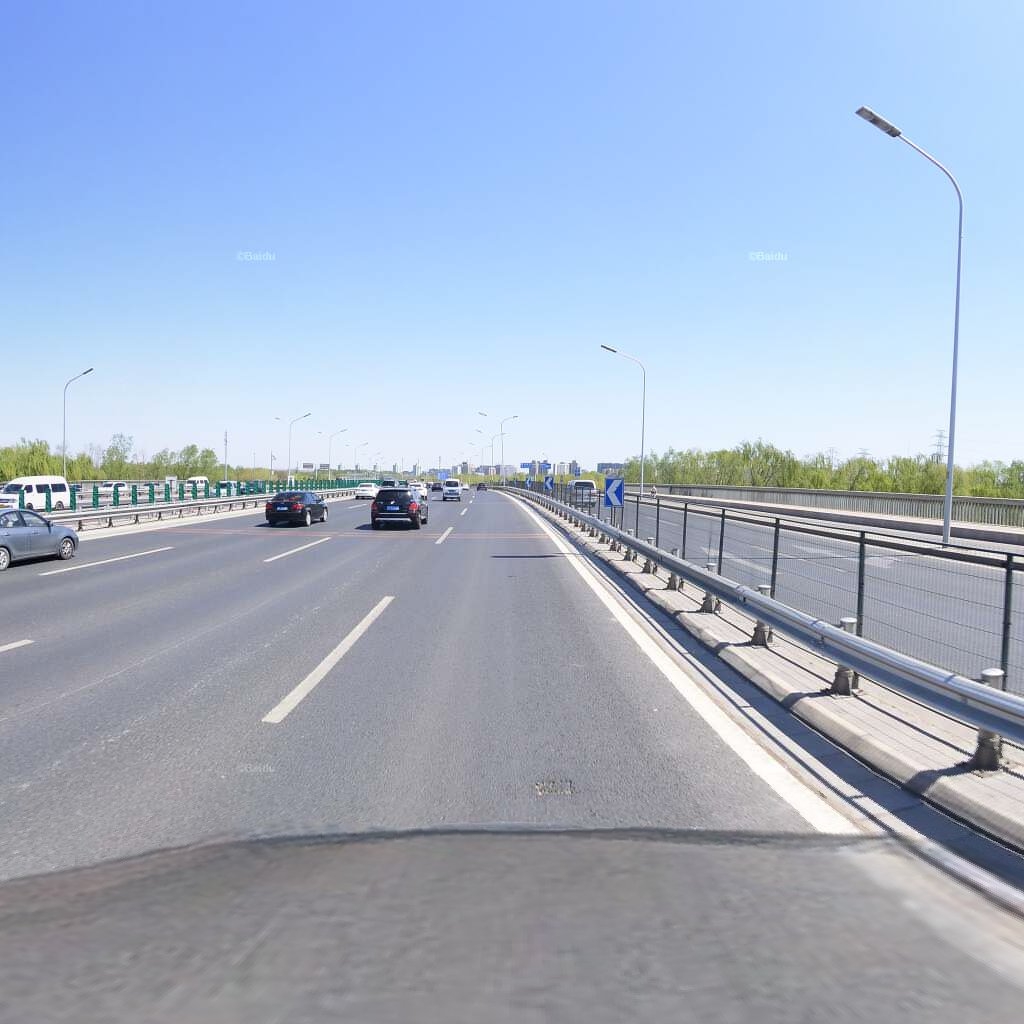
Region: Haidian
Road damage annotations: pothole